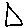
Label: triangle